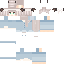
A female human skin with pale skin, wearing blonde long hair dressed in a blue robe top and gray pants, featuring a closed mouth.